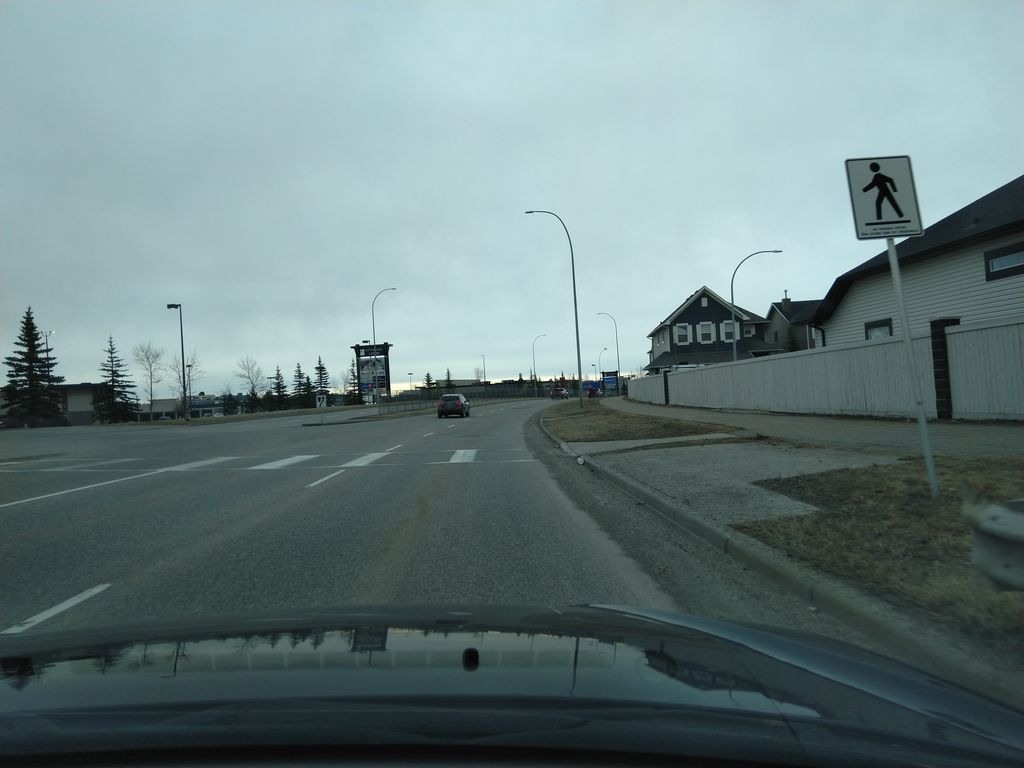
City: calgary